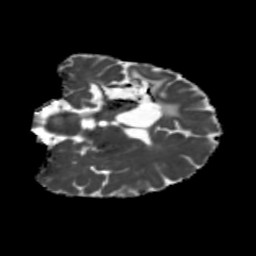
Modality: MD
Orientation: coronal
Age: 44
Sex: female
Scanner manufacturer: siemens
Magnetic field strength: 3 T
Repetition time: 5.25 s
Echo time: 0.08 s